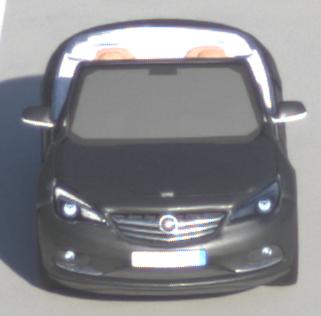
Make: Opel
Model: Cascada 1.4 Turbo
Detailed model: Cascada
Model produced from: 2013/03
Model produced until: 2015/01
Doors: 2
Color: gray
Road condition: dry road
Daytime: sunrise or sunset
Contrast: medium contrast